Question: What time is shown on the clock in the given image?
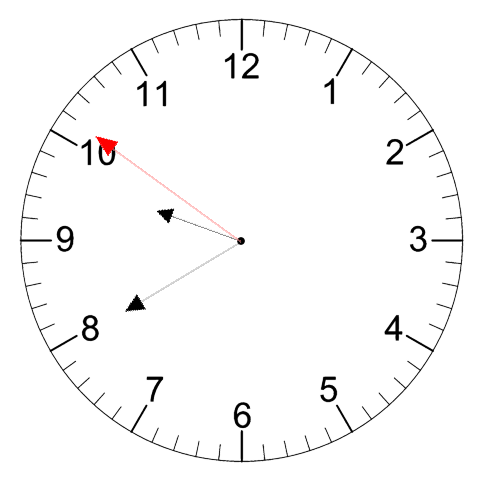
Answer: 09:39:51